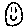
Label: smiley face